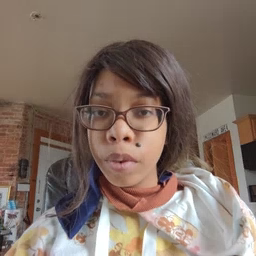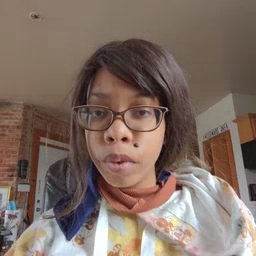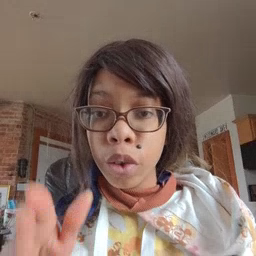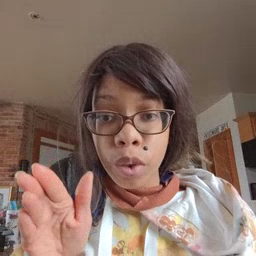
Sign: room